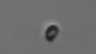
Label: nanoplankton_mix